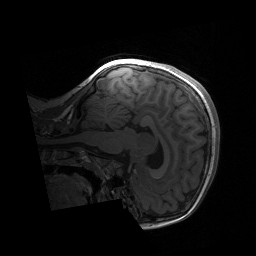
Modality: T1w
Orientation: sagittal
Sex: female
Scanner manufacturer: siemens
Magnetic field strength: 3 T
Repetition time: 1.9 s
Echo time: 0.00243 s